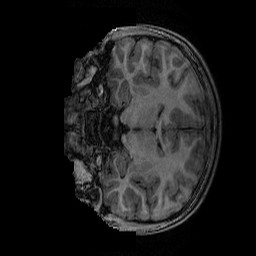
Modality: T1w
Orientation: coronal
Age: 10
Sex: male
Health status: ill
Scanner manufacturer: ge
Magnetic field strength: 3 T
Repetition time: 0.007664 s
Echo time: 0.00342 s